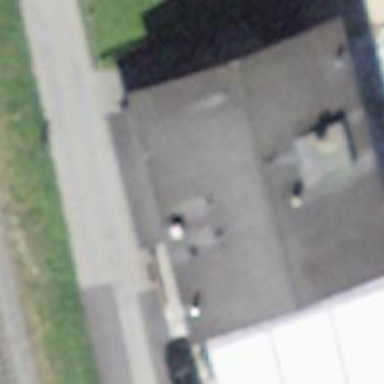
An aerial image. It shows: Restaurant in building.